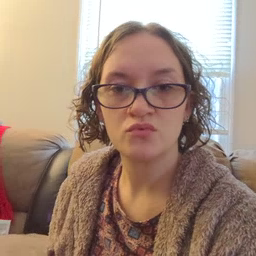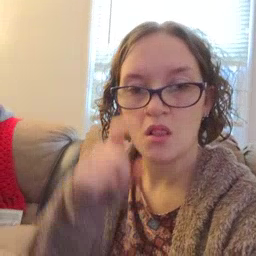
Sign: closet